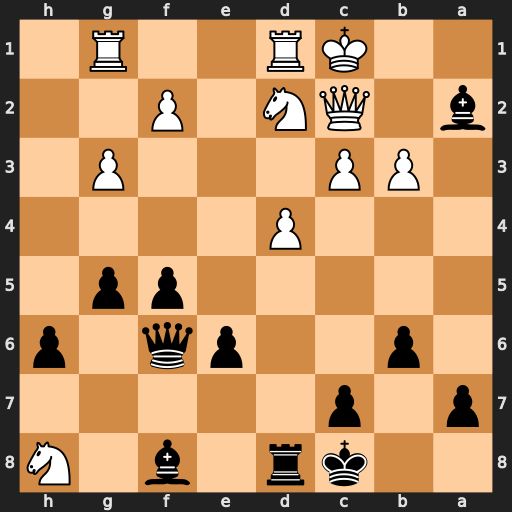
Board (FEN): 2kr1b1N/p1p5/1p2pq1p/5pp1/3P4/1PP3P1/b1QN1P2/2KR2R1
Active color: b
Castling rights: -
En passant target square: -
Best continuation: Ba3+ Qb2 Bxb2+